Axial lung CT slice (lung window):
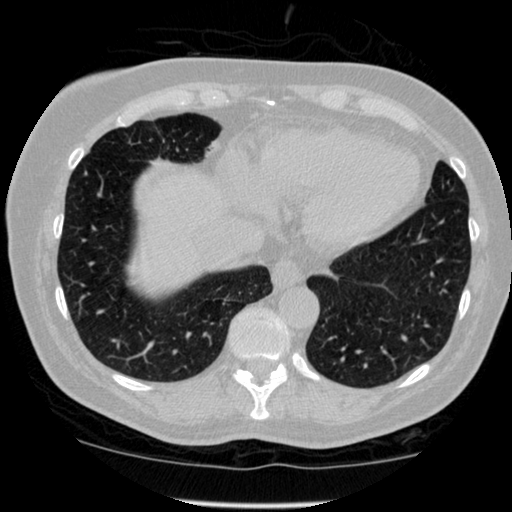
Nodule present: no